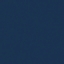
Land use / land cover class: SeaLake